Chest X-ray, AP view. Patient: 62 years old, sex M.
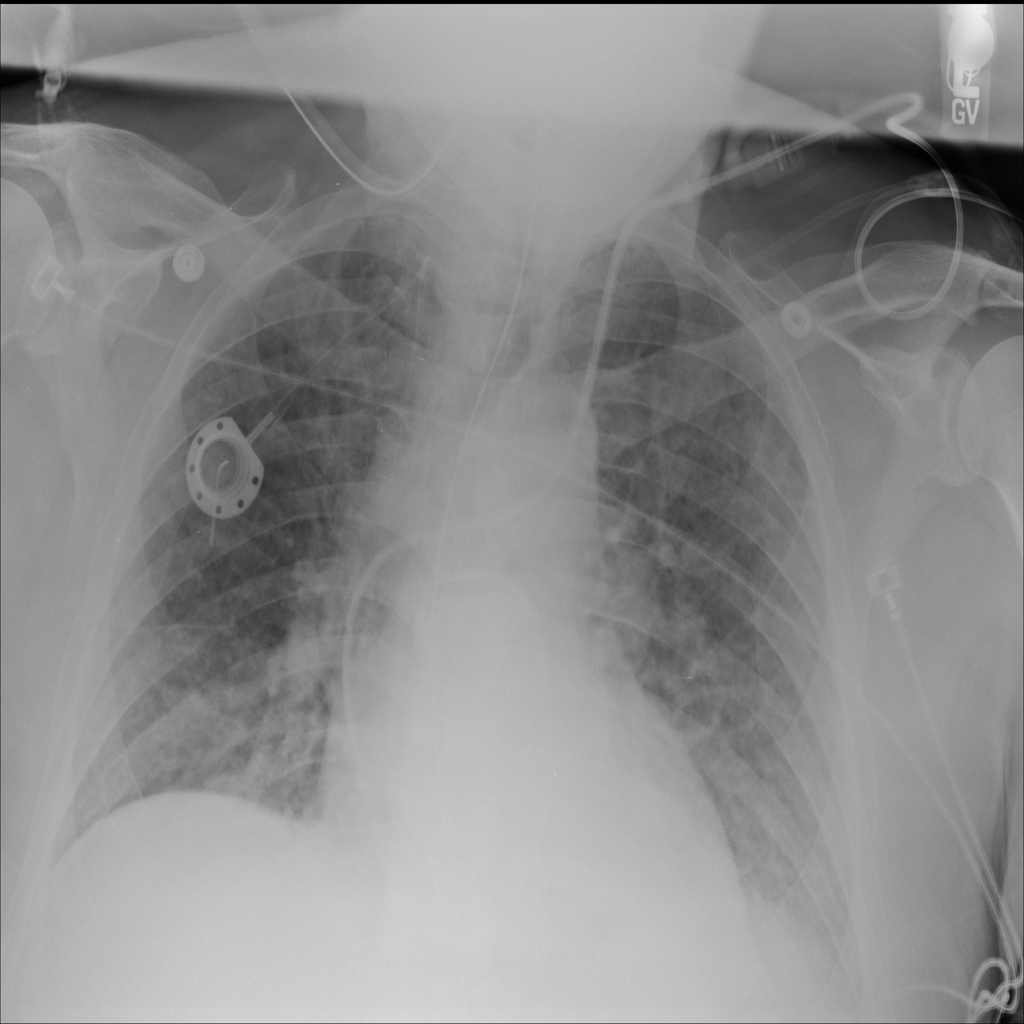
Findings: Edema, Infiltration